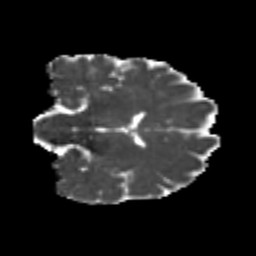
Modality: MD
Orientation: coronal
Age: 24
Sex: female
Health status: healthy
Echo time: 0.074 s